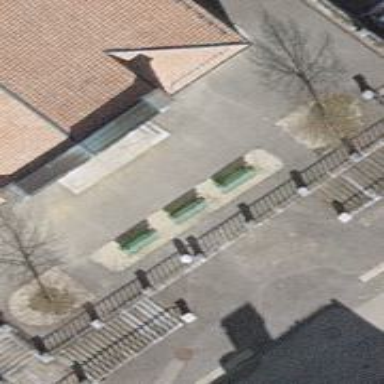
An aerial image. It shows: Bench for seating.